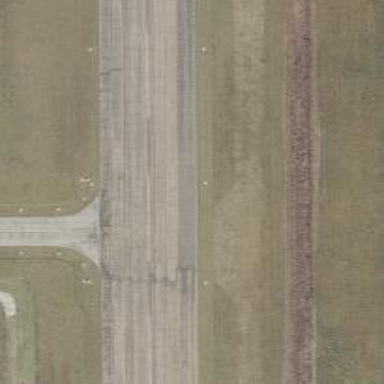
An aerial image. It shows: Image of taxiway at airport.